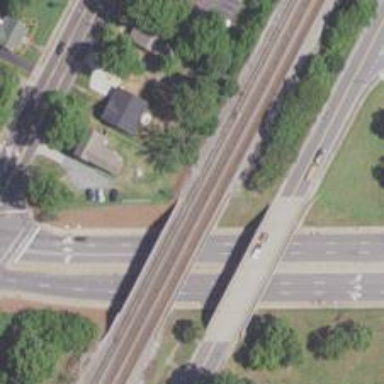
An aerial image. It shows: Railway bridge over siding rail service.